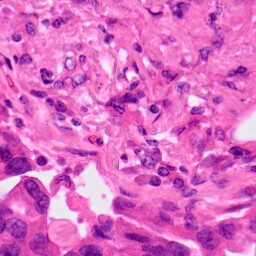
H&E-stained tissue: Lung